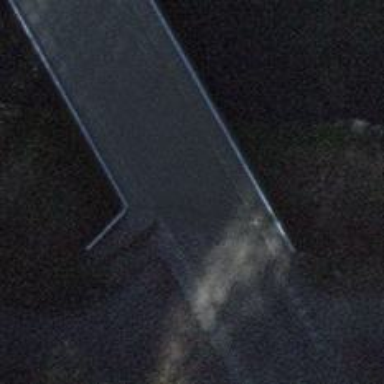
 featuring bridge. There are sidewalks on both sides of the road."